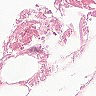
Metastatic tissue present: no